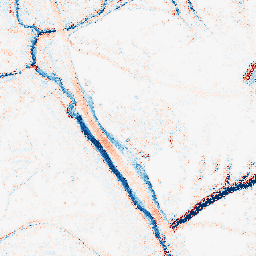
Category: morphological
Decomposition family: morphological_ellipse
Decomposition parameters: operation: average
width: 10
height: 10
Upsampling method: regularized
Upsampling parameters: scale: 2
lambda_reg: 0.1
Upsampling scale: 2